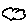
Label: cloud